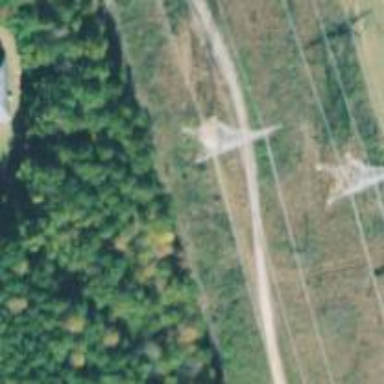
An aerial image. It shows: Lattice structure tower.